Question: I am looking for some code for the following matlab plot, which now

As can be seen, the step sizes of Axis are different. In the above case, I have like 600 data of 3 days, where about 100 data for Monday, 300 data for Tuesday, and 200 Data for Wednesday.
As described, I have different number of data in one step. Thus, I dont want to have the same step size on X-axis, which is achieved now manually.
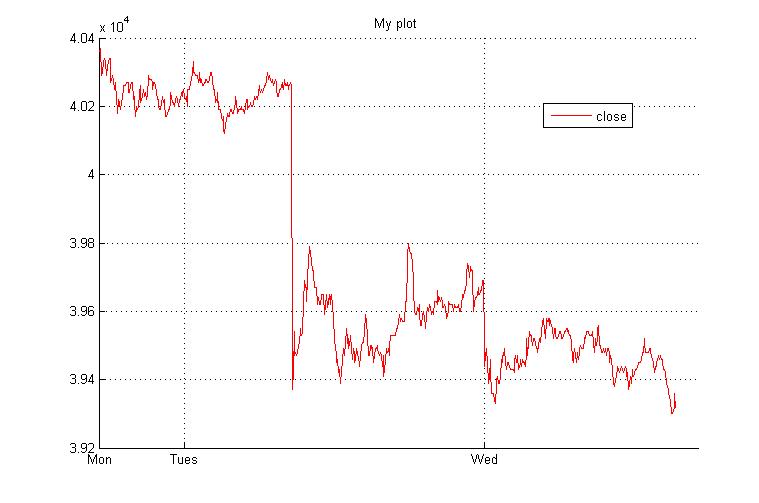
Answer: Step size depends on what unit you use. I can give an example where you use day as a fundamental unit. The following code need to be made simpler to work with but this shows the principle in an easy way.
'''
time = [1/100:1/100:1, 1+1/300:1/300:2, 2+1/200:1/200:3];
data = [3*rand(1,100), 0.5*rand(1,300)-1, rand(1,200)+7];
plot(time,data);
'''